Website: apple
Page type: address-validator
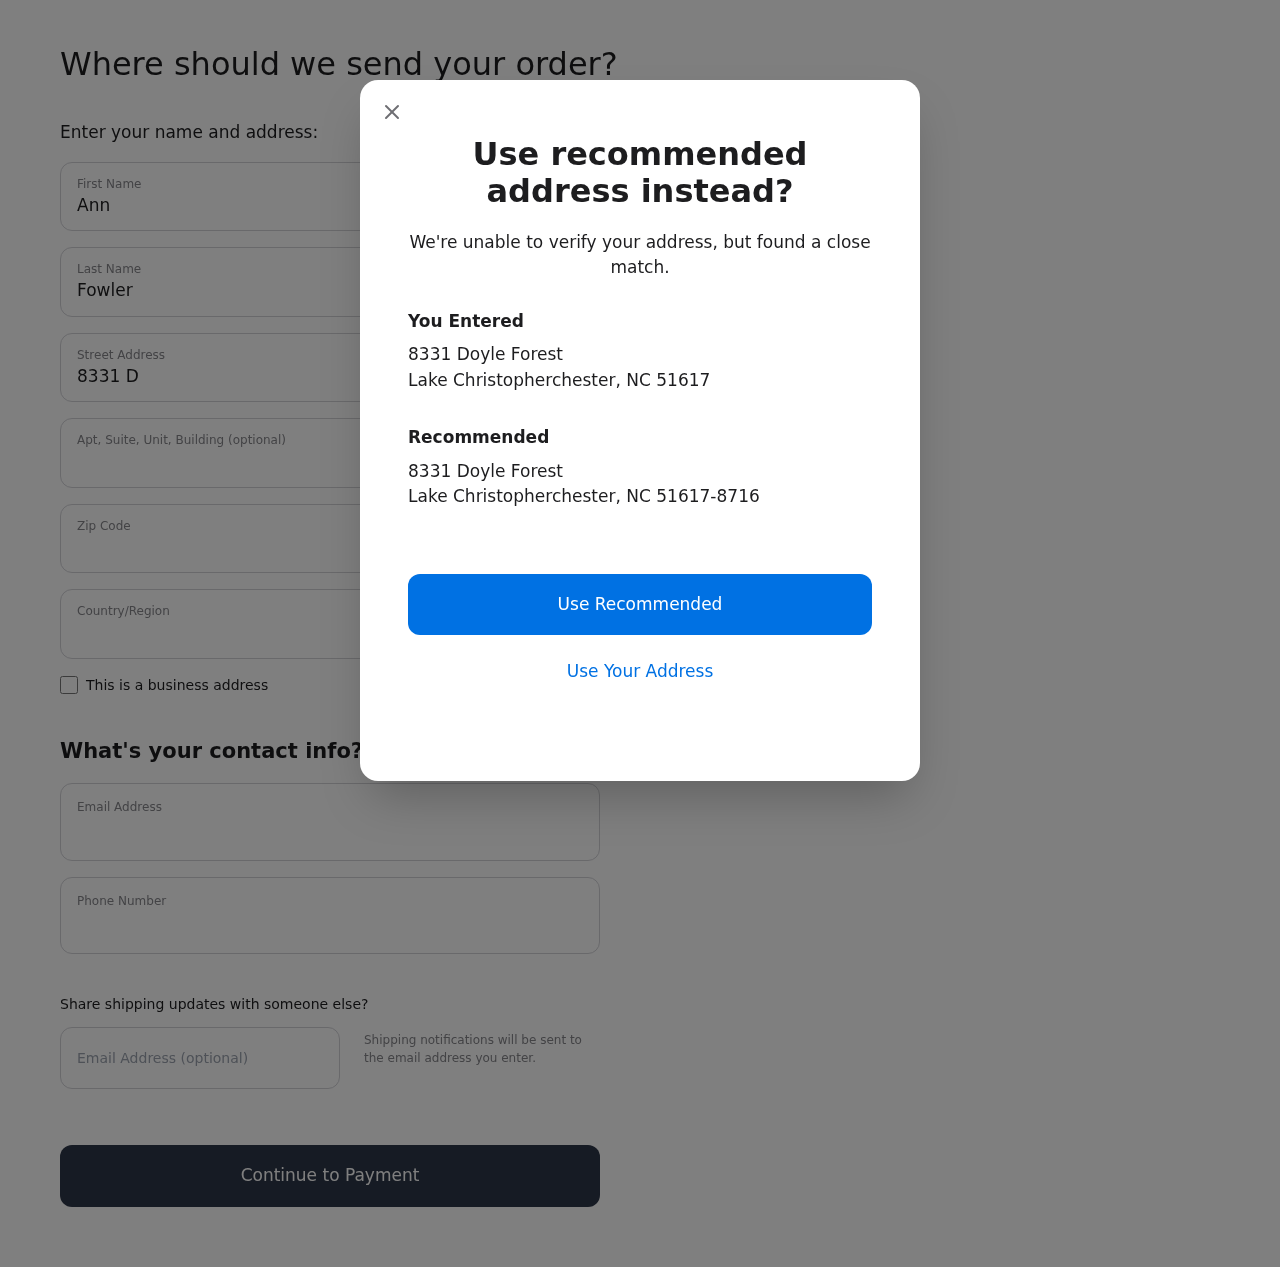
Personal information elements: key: PII_CITY
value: Lake Christopherchester
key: PII_COUNTRY
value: United States
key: PII_EMAIL
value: annfowler@gmail.com
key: PII_FIRSTNAME
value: Ann
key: PII_GIFT_EMAIL
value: dbrown@yahoo.com
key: PII_LASTNAME
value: Fowler
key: PII_PHONE
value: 3347814206
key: PII_POSTCODE
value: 51617
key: PII_POSTCODE_FULL
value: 51617-8716
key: PII_STATE_ABBR
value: NC
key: PII_STREET
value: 8331 Doyle Forest
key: PII_STREET2
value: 8331 Doyle Forest
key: PII_STREET2
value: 1362 Rachael Bridge
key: PII_CITY2
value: Lake Christopherchester
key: PII_STATE_ABBR2
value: NC